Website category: jobs
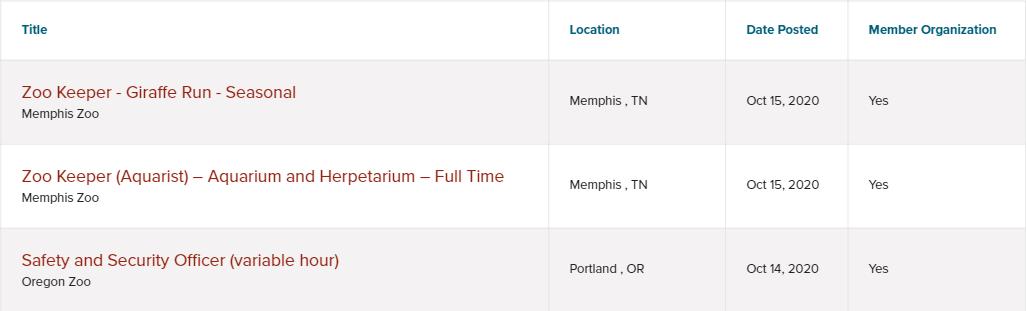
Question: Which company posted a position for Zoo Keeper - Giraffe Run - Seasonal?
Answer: Memphis Zoo

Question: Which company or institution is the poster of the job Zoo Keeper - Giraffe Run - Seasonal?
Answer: Memphis Zoo

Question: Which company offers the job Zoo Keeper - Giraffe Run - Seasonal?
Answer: Memphis Zoo

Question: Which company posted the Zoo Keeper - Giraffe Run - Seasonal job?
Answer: Memphis Zoo

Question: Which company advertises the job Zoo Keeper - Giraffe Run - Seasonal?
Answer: Memphis Zoo

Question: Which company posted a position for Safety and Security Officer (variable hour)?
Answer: Oregon Zoo

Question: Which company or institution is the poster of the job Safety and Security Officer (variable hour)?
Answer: Oregon Zoo

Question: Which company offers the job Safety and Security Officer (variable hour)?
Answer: Oregon Zoo

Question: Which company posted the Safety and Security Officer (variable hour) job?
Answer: Oregon Zoo

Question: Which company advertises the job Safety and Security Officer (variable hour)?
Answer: Oregon Zoo

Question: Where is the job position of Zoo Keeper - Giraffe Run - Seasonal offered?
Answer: Memphis , TN

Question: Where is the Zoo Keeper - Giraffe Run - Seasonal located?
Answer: Memphis , TN

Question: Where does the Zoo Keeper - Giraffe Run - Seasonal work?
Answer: Memphis , TN

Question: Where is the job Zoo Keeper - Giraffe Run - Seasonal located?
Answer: Memphis , TN

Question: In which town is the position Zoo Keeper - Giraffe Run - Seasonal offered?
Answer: Memphis , TN

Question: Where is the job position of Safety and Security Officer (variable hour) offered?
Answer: Portland , OR

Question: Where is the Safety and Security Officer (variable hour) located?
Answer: Portland , OR

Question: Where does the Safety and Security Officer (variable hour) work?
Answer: Portland , OR

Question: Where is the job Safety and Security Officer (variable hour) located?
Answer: Portland , OR

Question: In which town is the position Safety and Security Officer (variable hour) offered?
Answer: Portland , OR

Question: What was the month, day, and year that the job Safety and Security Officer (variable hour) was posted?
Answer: Oct 14, 2020

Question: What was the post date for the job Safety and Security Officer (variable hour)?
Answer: Oct 14, 2020

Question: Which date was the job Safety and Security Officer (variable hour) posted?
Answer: Oct 14, 2020

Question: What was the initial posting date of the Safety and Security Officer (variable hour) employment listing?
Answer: Oct 14, 2020

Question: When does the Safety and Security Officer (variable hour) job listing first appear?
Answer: Oct 14, 2020

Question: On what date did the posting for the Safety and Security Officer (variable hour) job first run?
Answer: Oct 14, 2020

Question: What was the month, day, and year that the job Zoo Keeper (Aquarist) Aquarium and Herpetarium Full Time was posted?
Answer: Oct 15, 2020

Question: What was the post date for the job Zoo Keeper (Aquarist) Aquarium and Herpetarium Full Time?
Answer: Oct 15, 2020

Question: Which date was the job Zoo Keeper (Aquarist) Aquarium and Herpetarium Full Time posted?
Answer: Oct 15, 2020

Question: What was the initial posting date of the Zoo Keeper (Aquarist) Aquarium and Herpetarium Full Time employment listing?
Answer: Oct 15, 2020

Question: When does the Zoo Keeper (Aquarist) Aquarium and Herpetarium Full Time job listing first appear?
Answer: Oct 15, 2020

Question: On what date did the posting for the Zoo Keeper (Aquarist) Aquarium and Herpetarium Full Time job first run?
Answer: Oct 15, 2020

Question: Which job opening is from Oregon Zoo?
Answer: Safety and Security Officer (variable hour)

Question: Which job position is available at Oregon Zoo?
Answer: Safety and Security Officer (variable hour)

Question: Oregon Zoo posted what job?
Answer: Safety and Security Officer (variable hour)

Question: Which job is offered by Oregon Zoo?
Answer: Safety and Security Officer (variable hour)

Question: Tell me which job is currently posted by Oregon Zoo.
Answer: Safety and Security Officer (variable hour)

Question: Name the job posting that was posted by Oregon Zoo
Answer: Safety and Security Officer (variable hour)

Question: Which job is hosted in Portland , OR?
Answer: Safety and Security Officer (variable hour)

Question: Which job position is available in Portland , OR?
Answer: Safety and Security Officer (variable hour)

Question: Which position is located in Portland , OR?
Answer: Safety and Security Officer (variable hour)

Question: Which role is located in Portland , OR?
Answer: Safety and Security Officer (variable hour)

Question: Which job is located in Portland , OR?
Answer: Safety and Security Officer (variable hour)

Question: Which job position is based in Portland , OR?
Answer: Safety and Security Officer (variable hour)